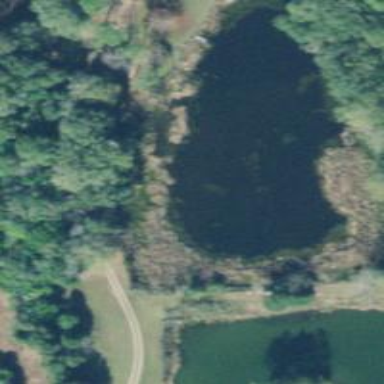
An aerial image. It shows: Beautiful lake surrounded by nature.